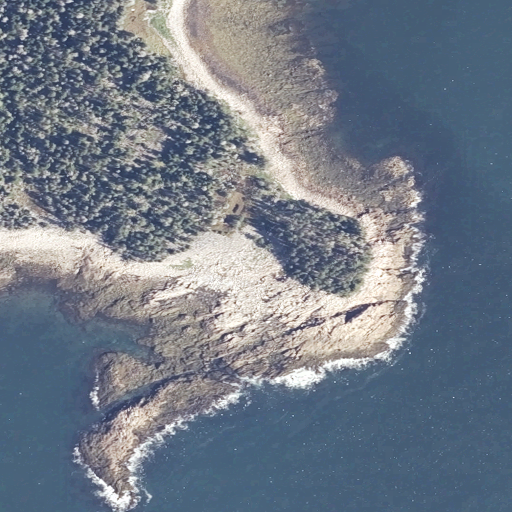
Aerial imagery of cape in Maine named Merchants Point containing open water, barren land, herbaceous wetlands, and evergreen forest